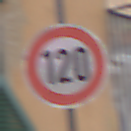
Verkehrszeichen: Geschwindigkeit120
Umgebung: Outdoor, Urban
Tageszeit: Midday
Wetter: Overcast
Licht: Natural
Jahreszeit: NotSpecified
Kontrast: LowContrast